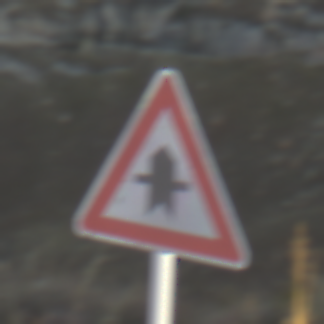
Verkehrszeichen: Vorfahrt
Umgebung: Outdoor, Nature
Tageszeit: SunriseSunset
Wetter: Clear
Licht: Natural
Jahreszeit: NotSpecified
Kontrast: HighContrast